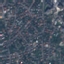
Land use / land cover class: Residential